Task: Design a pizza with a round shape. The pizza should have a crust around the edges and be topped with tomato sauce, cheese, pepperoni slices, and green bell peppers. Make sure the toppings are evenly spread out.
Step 13:
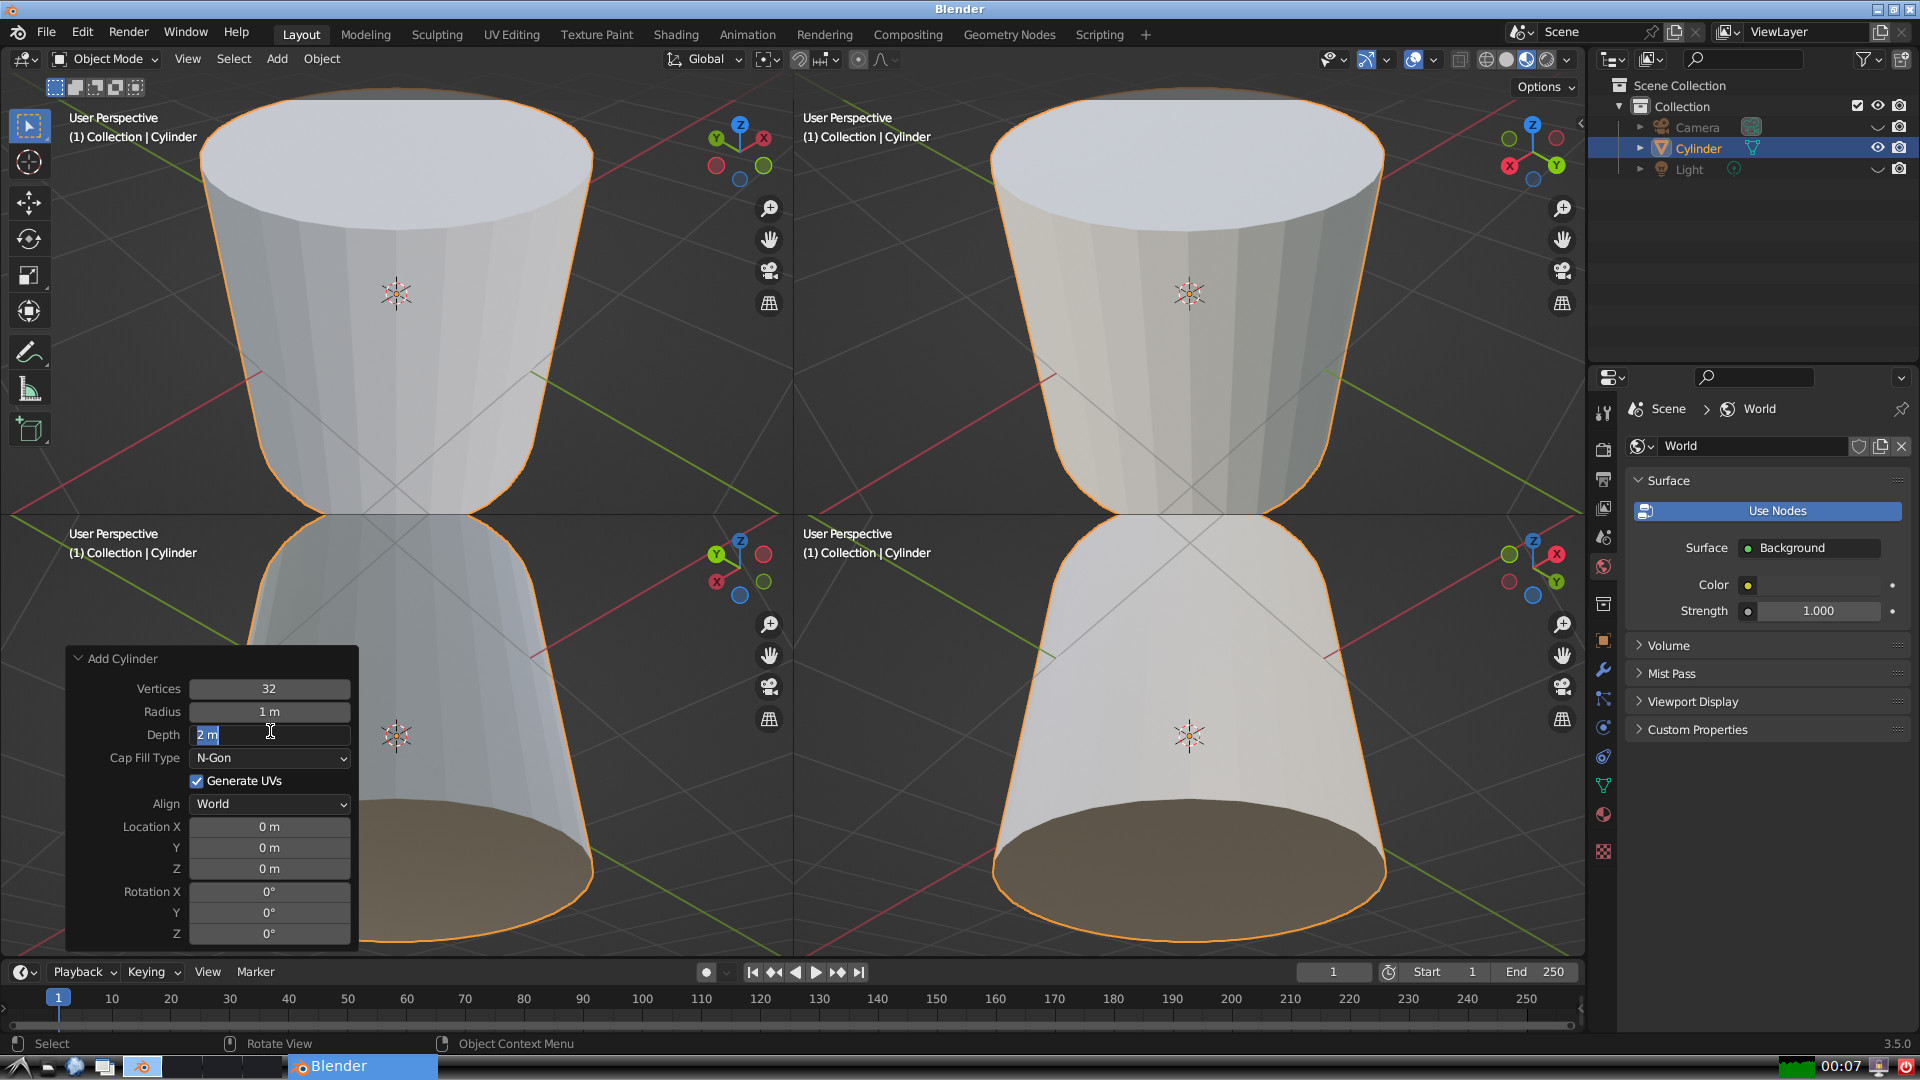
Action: input_text: 0.1